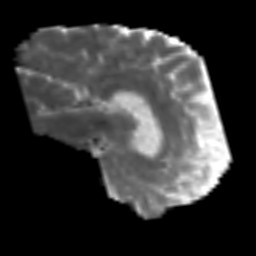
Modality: MD
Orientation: sagittal
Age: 47
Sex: male
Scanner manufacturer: siemens
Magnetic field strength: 3 T
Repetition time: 3.2 s
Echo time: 0.081 s